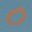
Label: 0